Current action and preconditions to check: trajectory_clear

Your task: For each precondition in the list above, predict whether it will hold at this action.

Consider the current scene as observed from the mobile robot's camera, and analyze the predicted future states of all dynamic agents (e.g., people, animals, vehicles, or any moving entities) within the NEXT SECOND.

IMPORTANT: Only answer "very likely" if you are absolutely certain—based on strong, clear evidence—that a dynamic agent will violate the precondition in the predicted future state. Do NOT answer "very likely" for unlikely, ambiguous, or low-probability risks.

Ask yourself for each precondition: Is there a high probability, with clear and convincing evidence, that the predicted future states of any dynamic agent will interfere with the predicted future state of the currently executing action within the NEXT SECOND, causing that precondition to fail?

Assess the risk level based on these predictions. Use "likely" or "very likely" if motions create a clear risk of interference.

Use "neutral" or "improbable" if agents are nearby but their predicted paths are clearly diverging or non-conflicting.

Failure Risk Categories: "very improbable", "improbable", "neutral", "likely", "very likely"

Answer Format: Output ONLY the probability_of_failure value from these categories: "very improbable", "improbable", "neutral", "likely", "very likely"

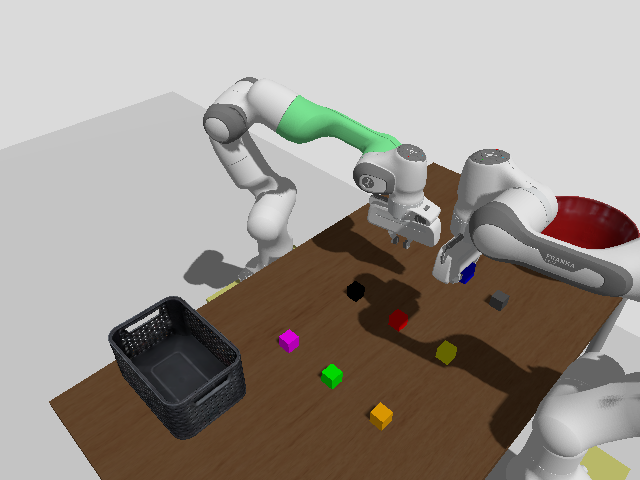

Answer: improbable